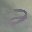
Label: 2